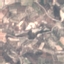
Label: PermanentCrop